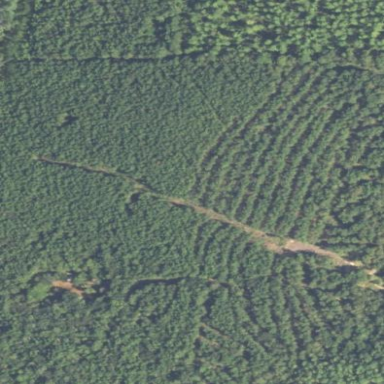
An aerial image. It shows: Forest area predominantly covered with needle-leaved trees.